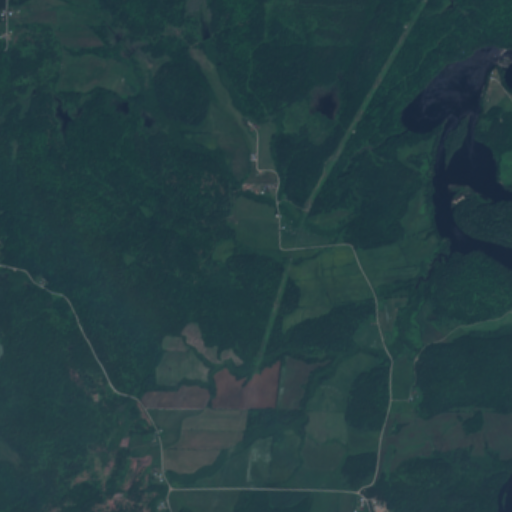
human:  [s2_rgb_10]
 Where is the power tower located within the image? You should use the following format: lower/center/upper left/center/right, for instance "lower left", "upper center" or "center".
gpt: The power tower is located in the lower center of the image.
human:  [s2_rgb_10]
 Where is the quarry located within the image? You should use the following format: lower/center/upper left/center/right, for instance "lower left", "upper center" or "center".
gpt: The quarry is located in the lower right of the image.
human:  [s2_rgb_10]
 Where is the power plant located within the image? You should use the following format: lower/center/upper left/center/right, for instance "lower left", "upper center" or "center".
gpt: There is no power plant in the image.